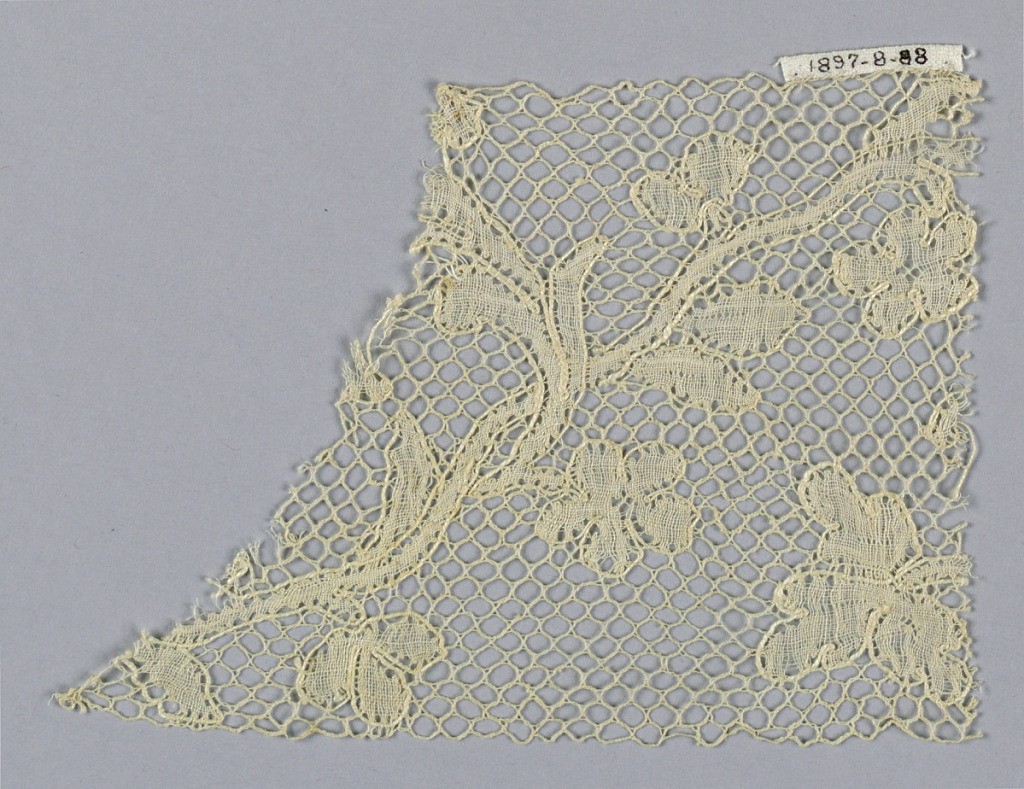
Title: Fragment
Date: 18th century
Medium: linen Technique: bobbin lace (Mechlin style)
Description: Serpentine stem with leaves and flowers and Lille ground.